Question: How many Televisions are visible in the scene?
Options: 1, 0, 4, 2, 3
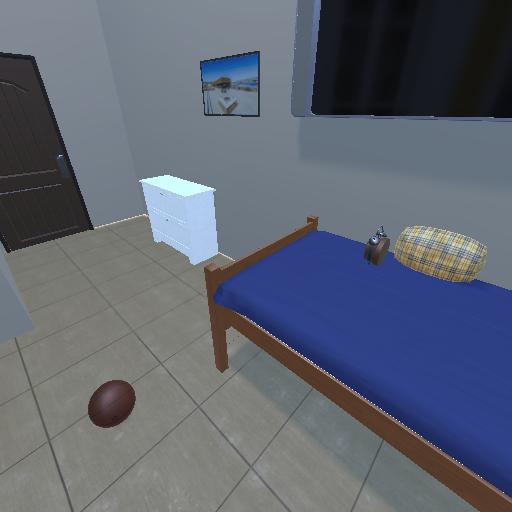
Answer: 1